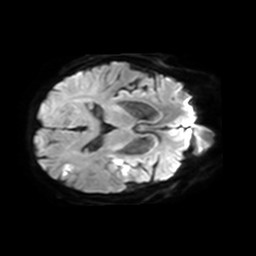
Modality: TRACE
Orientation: axial
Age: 85
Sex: female
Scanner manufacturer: philips
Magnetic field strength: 3 T
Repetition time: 3.078 s
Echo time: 0.076 s